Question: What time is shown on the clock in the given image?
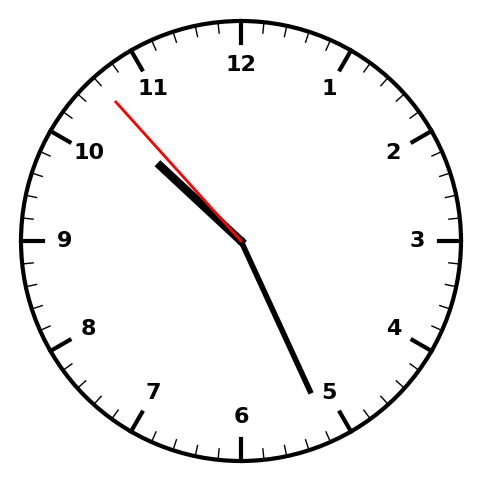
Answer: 10:25:53